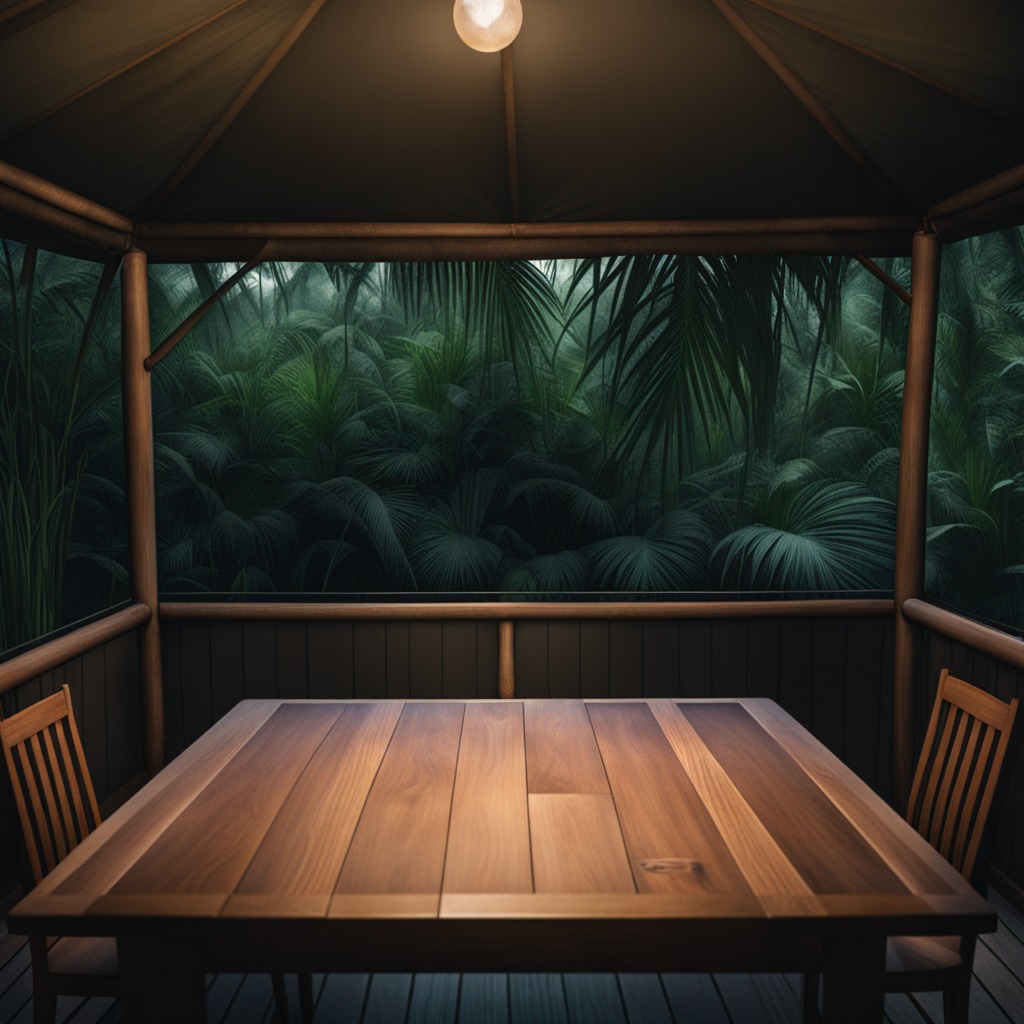
A wrench is lying on a wooden table inside a jungle field workshop tent at night.